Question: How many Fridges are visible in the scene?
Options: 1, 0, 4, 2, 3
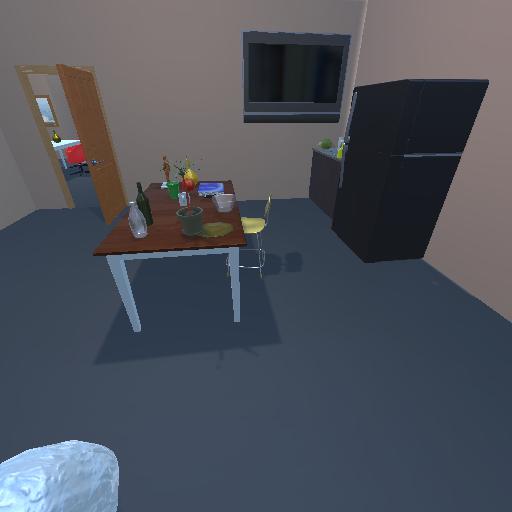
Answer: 1